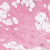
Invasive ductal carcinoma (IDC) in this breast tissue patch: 0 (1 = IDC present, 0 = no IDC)